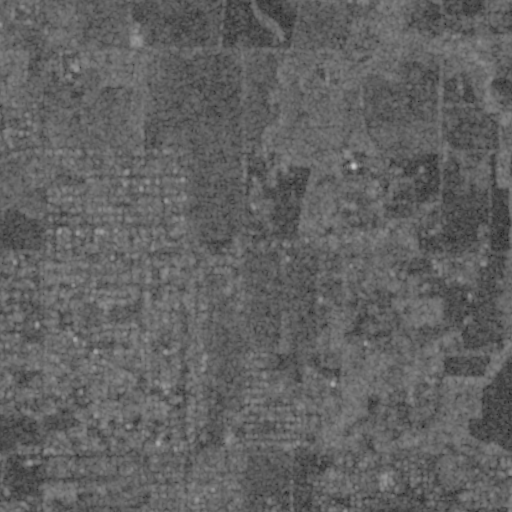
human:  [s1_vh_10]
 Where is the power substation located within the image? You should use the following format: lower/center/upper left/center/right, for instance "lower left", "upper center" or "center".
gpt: The power substation is located in the upper left of the image.
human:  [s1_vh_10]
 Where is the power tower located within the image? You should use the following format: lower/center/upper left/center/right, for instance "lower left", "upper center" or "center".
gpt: The power tower is located in the upper of the image.
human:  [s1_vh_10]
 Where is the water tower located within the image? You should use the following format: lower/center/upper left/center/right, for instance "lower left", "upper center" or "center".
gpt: The water tower is located in the lower center of the image.
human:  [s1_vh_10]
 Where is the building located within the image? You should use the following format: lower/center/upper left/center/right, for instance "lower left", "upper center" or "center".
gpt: The building is located in the lower left of the image.
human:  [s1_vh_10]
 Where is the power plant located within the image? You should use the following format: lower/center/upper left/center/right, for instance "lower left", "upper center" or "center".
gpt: There is no power plant in the image.

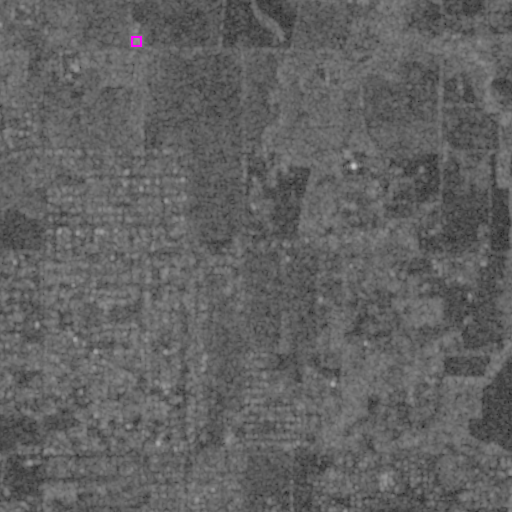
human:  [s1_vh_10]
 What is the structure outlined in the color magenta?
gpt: The structure outlined in magenta is a power substation.
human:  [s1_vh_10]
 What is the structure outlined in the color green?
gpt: There is no green outline.